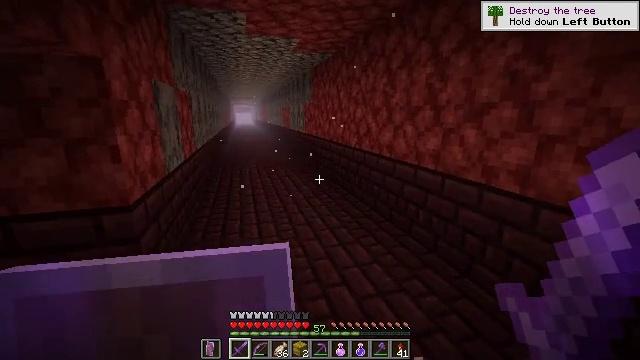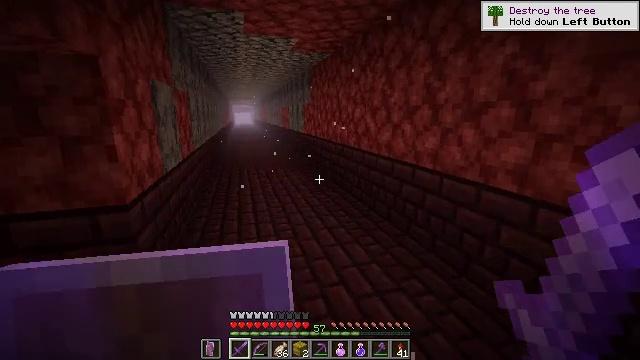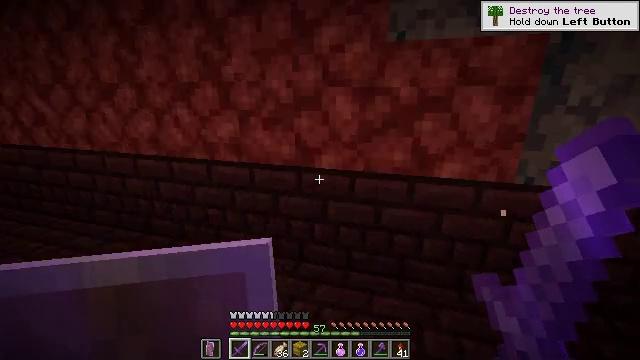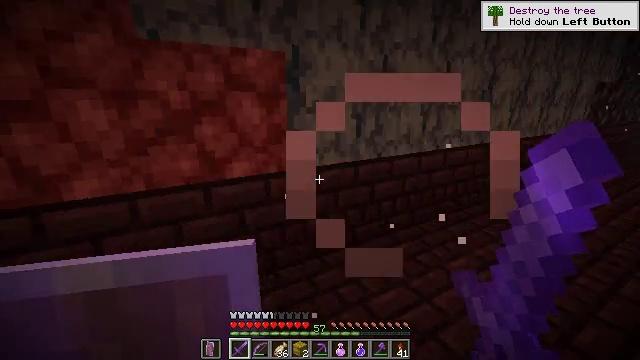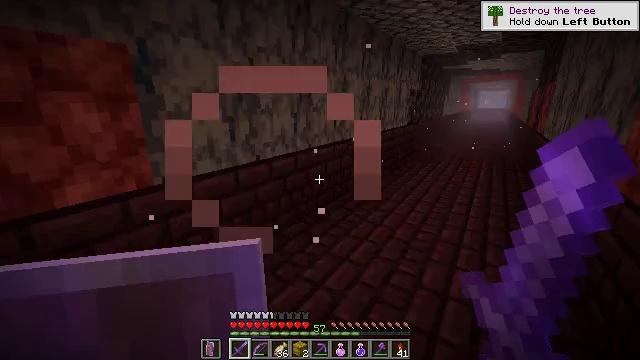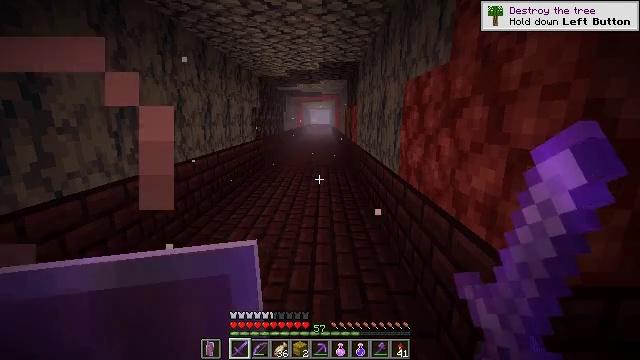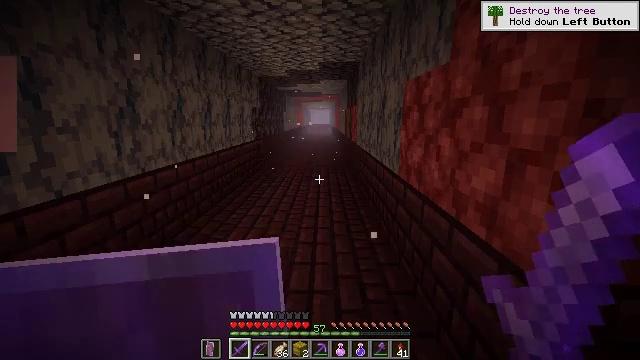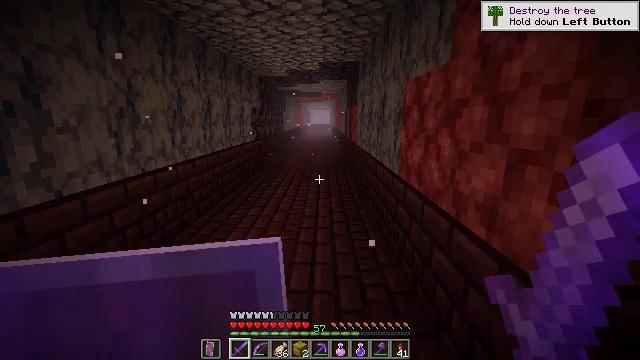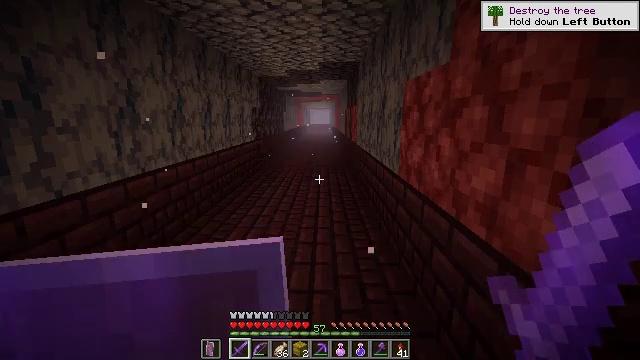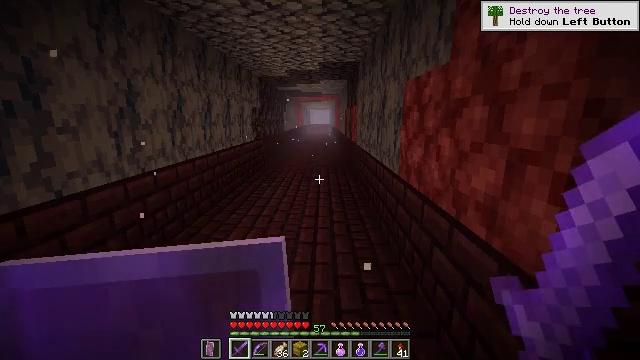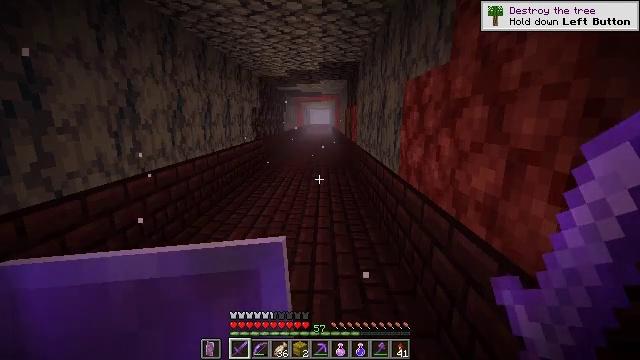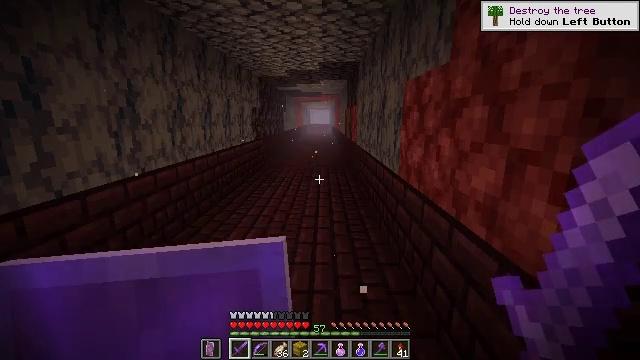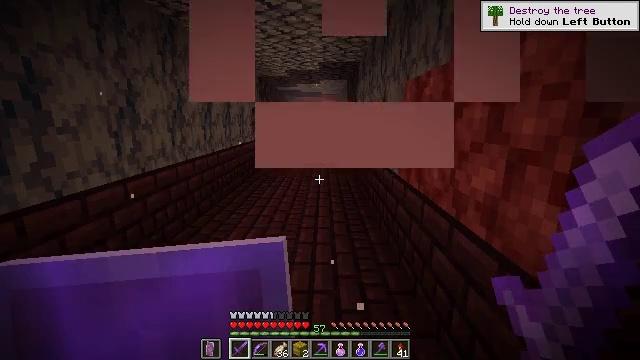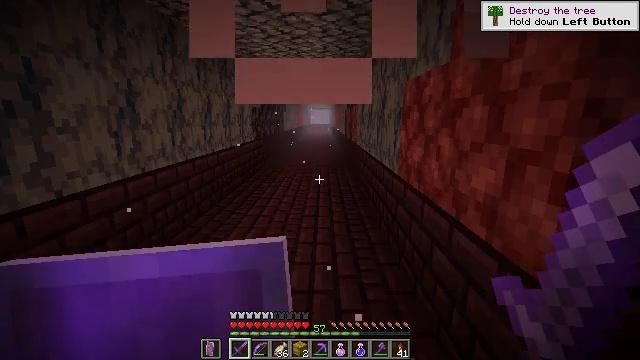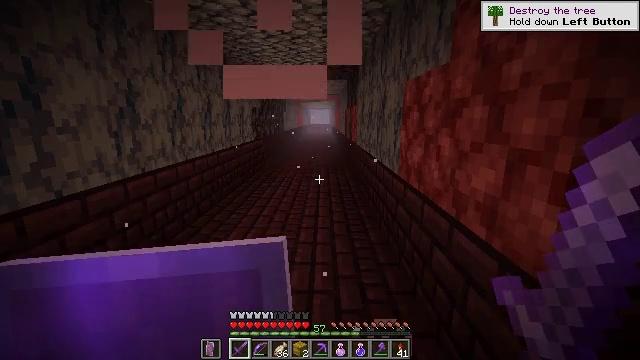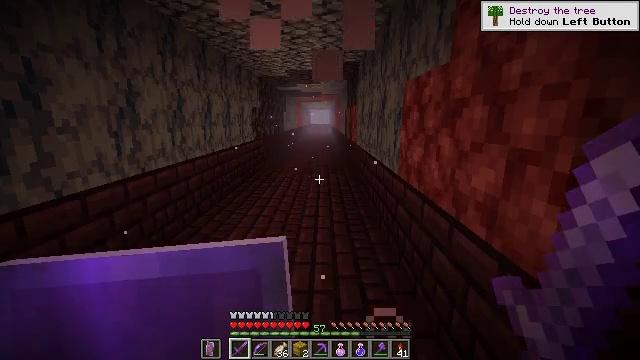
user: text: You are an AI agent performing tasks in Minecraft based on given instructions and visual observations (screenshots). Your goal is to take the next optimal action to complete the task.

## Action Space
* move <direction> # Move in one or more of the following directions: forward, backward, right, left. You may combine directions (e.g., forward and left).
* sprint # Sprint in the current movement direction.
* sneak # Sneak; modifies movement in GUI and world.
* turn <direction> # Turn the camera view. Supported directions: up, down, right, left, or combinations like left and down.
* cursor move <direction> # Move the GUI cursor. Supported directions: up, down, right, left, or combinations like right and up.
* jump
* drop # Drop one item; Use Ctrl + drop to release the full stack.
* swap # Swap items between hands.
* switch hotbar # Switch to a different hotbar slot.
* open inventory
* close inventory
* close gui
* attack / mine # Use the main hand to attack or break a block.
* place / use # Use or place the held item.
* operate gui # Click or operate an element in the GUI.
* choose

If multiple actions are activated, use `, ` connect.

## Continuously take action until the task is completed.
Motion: motion action
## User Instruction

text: Combat the magma cube.
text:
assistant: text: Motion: no_op
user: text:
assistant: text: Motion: turn right and down
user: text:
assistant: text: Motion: turn right
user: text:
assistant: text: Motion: turn right
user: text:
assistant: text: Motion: turn right and up
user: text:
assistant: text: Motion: no_op
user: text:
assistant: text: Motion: no_op
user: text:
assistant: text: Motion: no_op
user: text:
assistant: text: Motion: no_op
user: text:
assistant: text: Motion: no_op
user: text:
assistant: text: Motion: no_op
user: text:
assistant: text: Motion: no_op
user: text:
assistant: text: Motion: no_op
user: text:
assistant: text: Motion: no_op
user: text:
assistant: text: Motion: no_op
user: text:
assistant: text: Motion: move forward
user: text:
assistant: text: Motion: move forward
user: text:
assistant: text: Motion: move forward, sprint
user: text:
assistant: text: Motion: move forward, sprint
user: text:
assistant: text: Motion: move forward, sprint
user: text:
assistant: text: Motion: move forward, sprint
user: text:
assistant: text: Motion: move forward, sprint
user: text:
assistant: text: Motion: move forward, sprint
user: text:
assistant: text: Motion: move forward, sprint
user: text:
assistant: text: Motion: move forward, sprint
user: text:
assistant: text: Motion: move forward, sprint
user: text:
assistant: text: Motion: move forward, sprint
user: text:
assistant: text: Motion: move forward, sprint
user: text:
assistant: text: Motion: move forward, sprint
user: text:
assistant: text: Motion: move forward, sprint